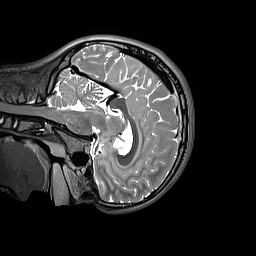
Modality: T2w
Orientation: sagittal
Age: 13
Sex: female
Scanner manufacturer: siemens
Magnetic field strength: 3 T
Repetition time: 3.2 s
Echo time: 0.408 s